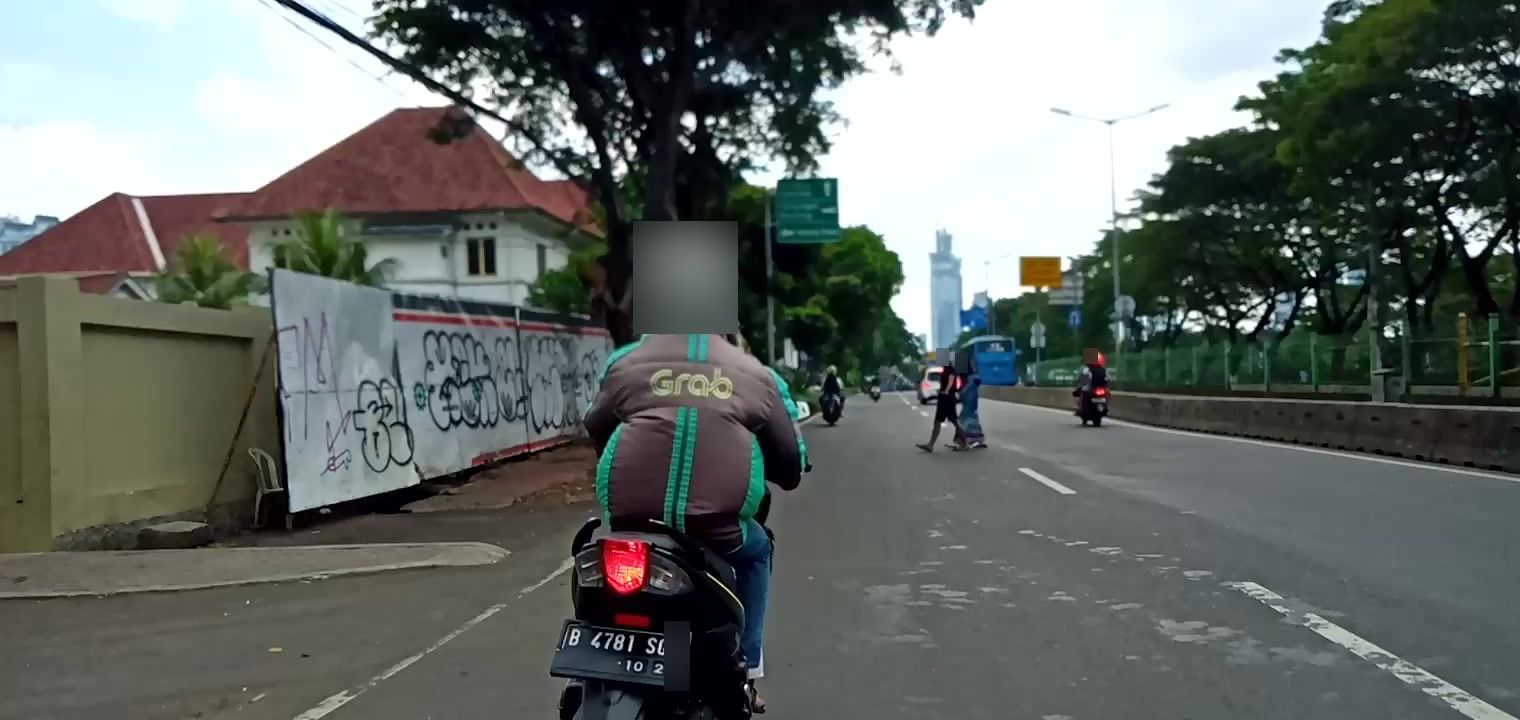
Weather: clear
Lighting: day
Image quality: good
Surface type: walking surface
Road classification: service, living_street
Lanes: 1
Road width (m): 3
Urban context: urban centre
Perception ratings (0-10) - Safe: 5.02, Lively: 4.73, Beautiful: 1.6, Boring: 2.25, Depressing: 4.91, Wealthy: 3.78